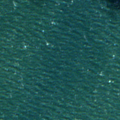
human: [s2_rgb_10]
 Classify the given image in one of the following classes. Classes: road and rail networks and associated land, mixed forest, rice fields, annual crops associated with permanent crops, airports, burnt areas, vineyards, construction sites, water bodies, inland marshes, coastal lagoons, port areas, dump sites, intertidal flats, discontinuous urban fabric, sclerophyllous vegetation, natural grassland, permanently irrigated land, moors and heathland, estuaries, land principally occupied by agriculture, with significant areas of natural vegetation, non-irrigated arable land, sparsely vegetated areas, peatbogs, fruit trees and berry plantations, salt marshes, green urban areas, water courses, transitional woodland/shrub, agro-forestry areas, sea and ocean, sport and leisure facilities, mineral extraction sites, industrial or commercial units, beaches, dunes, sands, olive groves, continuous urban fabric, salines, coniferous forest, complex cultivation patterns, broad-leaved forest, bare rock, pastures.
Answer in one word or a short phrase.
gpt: sea and ocean